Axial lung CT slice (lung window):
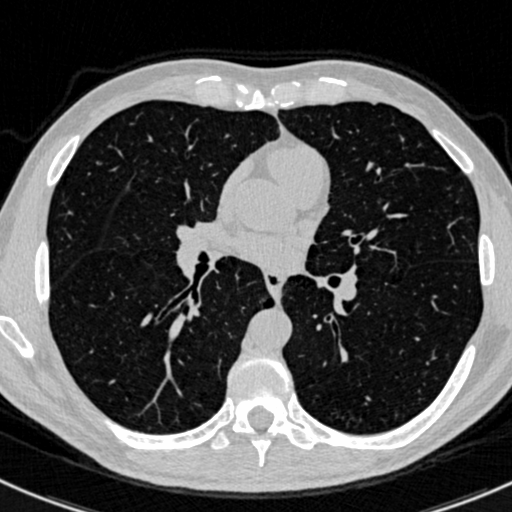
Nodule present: no